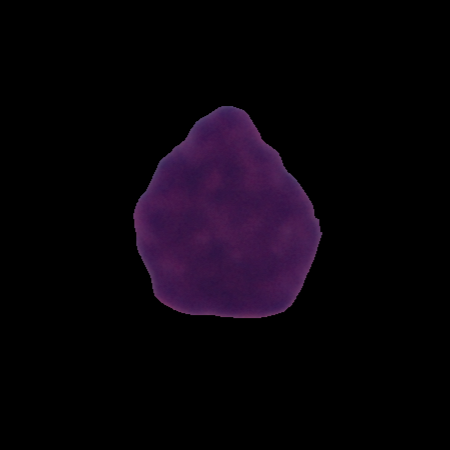
Label: cancer